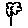
Label: flower